Field crop: maize
Growth stage: 1
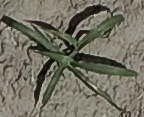
Species: sorghum